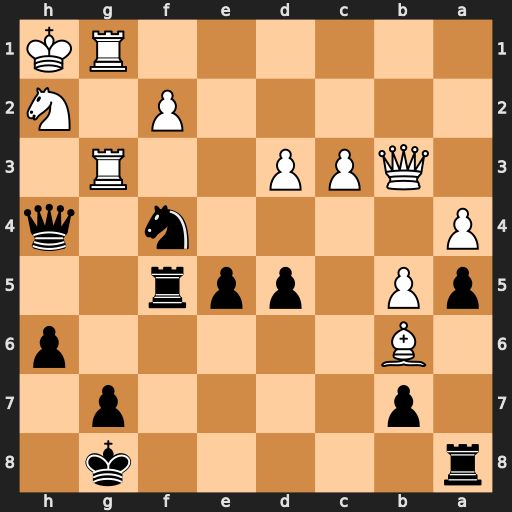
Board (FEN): r5k1/1p4p1/1B5p/pP1ppr2/P4n1q/1QPP2R1/5P1N/6RK
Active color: b
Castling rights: -
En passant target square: -
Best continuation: Qxh2+ Kxh2 Rh5+ Rh3 Rxh3#